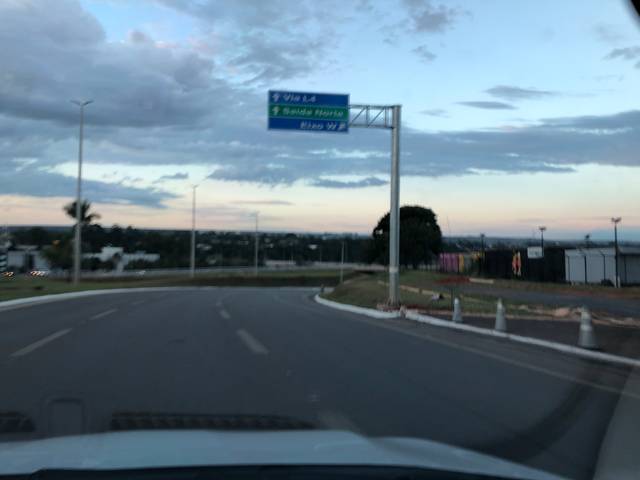
Region: Brazil
Coordinates: -15.735, -47.897